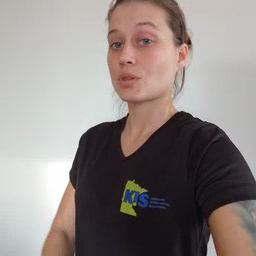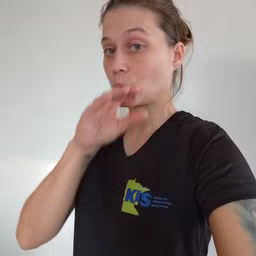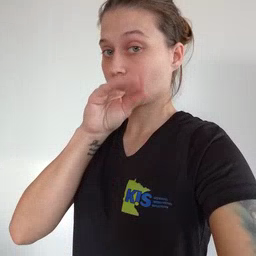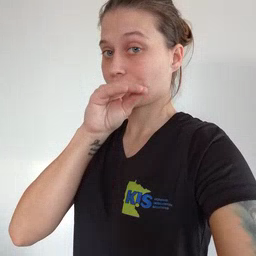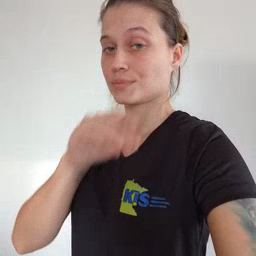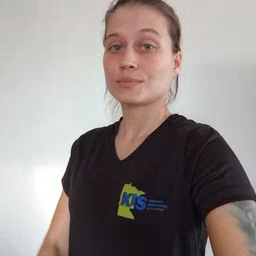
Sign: goose